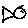
Label: fish